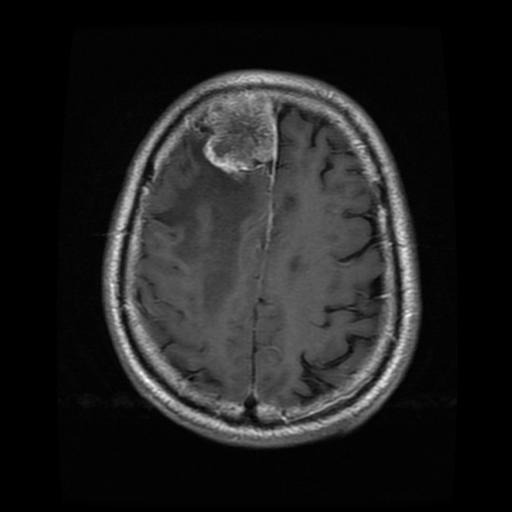
Label: meningioma